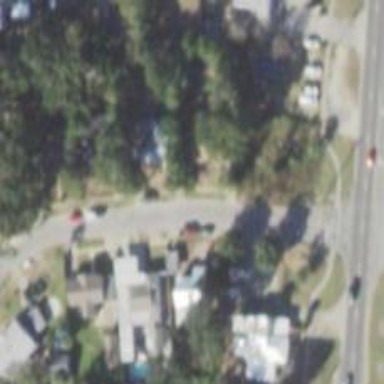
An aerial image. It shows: Smooth asphalt road in residential area.